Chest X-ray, PA view. Patient: 21 years old, sex M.
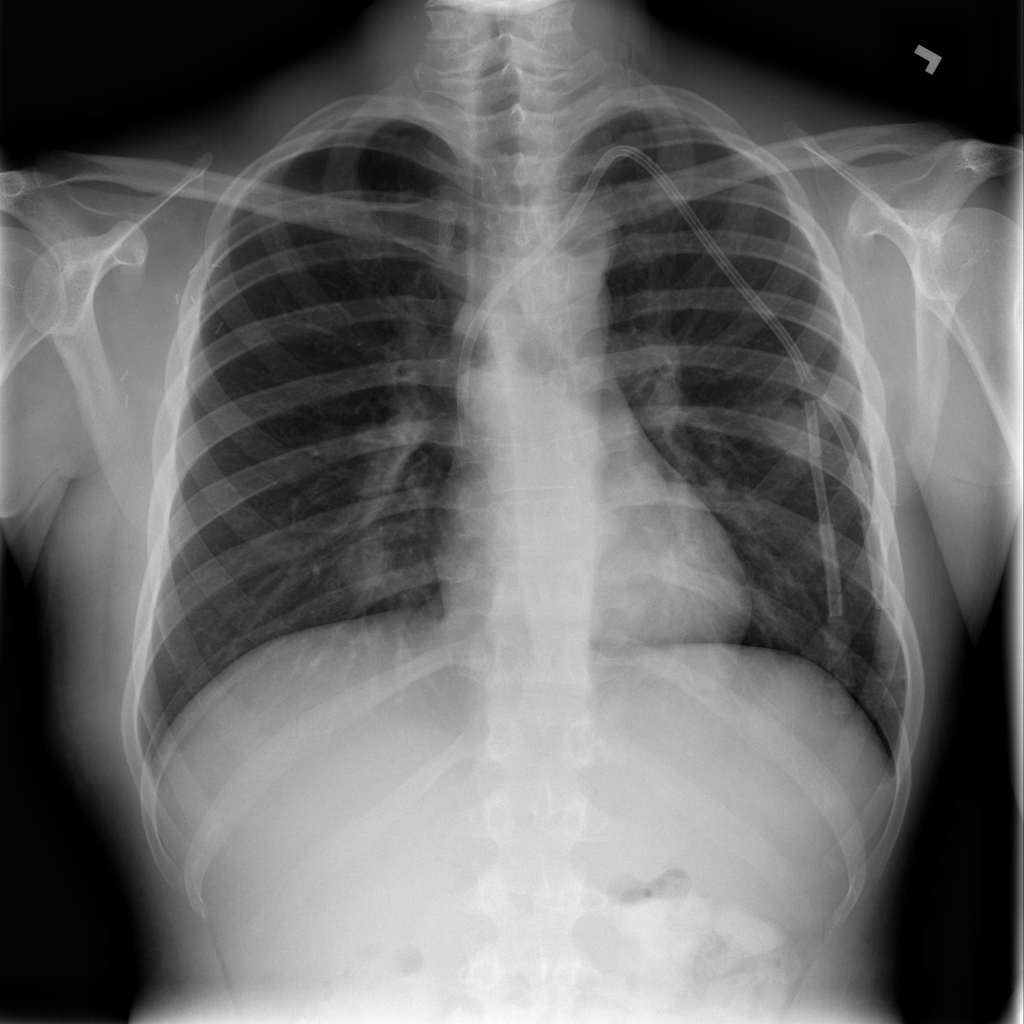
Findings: Emphysema, Mass